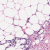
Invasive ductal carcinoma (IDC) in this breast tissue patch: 0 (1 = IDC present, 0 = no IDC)